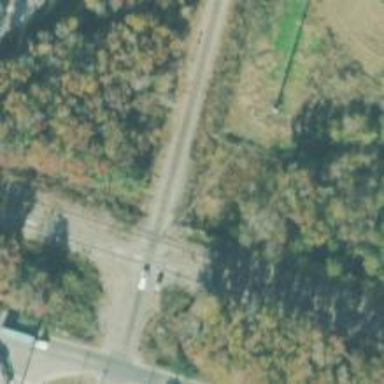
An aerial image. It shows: Railway crossing.